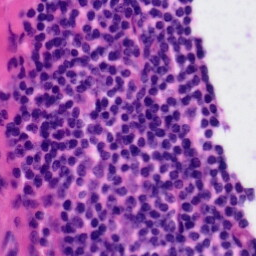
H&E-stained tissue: Tonsil